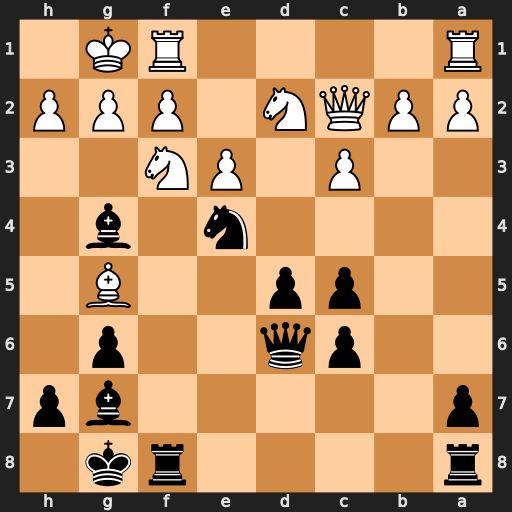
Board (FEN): r4rk1/p5bp/2pq2p1/2pp2B1/4n1b1/2P1PN2/PPQN1PPP/R4RK1
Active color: b
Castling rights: -
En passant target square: -
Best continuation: Bxf3 Nxf3 Rxf3